Current action and preconditions to check: path_clear

Your task: For each precondition in the list above, predict whether it will hold at this action.

Consider the current scene as observed from the mobile robot's camera, and analyze the predicted future states of all dynamic agents (e.g., people, animals, vehicles, or any moving entities) within the NEXT SECOND.

IMPORTANT: Only answer "very likely" if you are absolutely certain—based on strong, clear evidence—that a dynamic agent will violate the precondition in the predicted future state. Do NOT answer "very likely" for unlikely, ambiguous, or low-probability risks.

Ask yourself for each precondition: Is there a high probability, with clear and convincing evidence, that the predicted future states of any dynamic agent will interfere with the predicted future state of the currently executing action within the NEXT SECOND, causing that precondition to fail?

Assess the risk level based on these predictions. Use "likely" or "very likely" if motions create a clear risk of interference.

Use "neutral" or "improbable" if agents are nearby but their predicted paths are clearly diverging or non-conflicting.

Failure Risk Categories: "very improbable", "improbable", "neutral", "likely", "very likely"

Answer Format: Output ONLY the probability_of_failure value from these categories: "very improbable", "improbable", "neutral", "likely", "very likely"

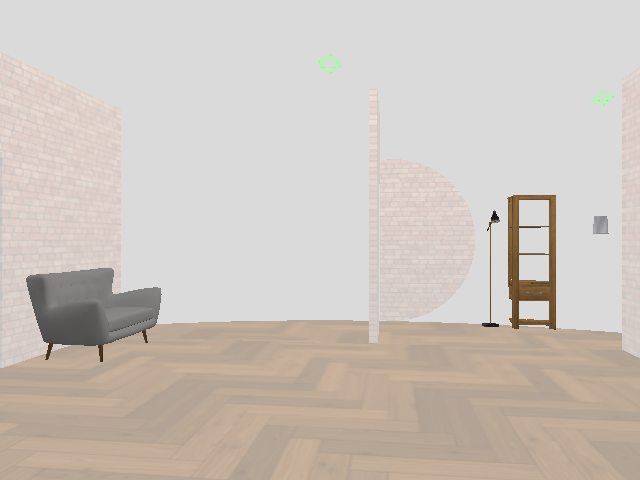

Answer: very improbable